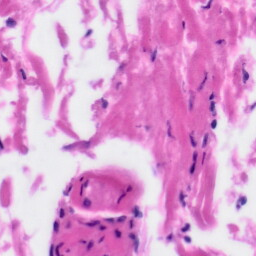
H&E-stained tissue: Tonsil